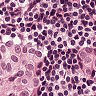
Metastatic tissue present: yes